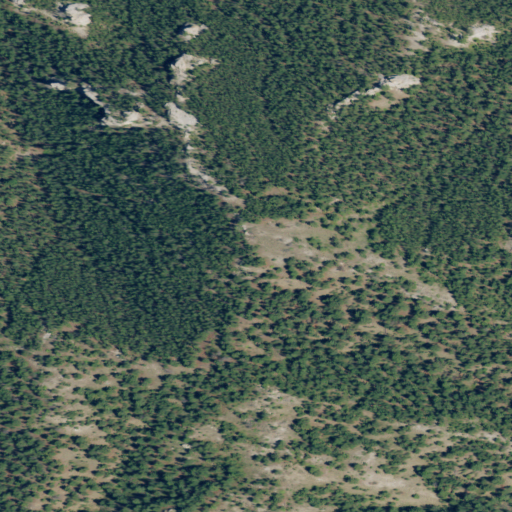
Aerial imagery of mountain in Montana named Sharette Butte containing evergreen forest and shrub